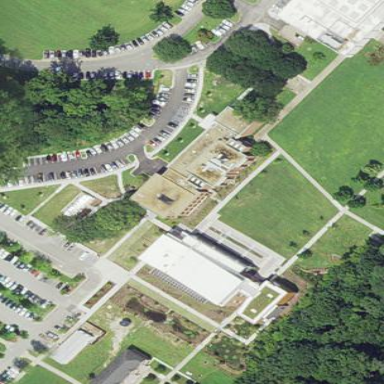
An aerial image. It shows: View of university building.